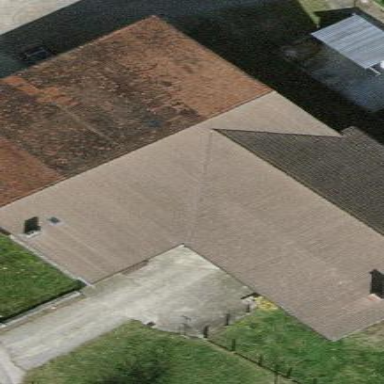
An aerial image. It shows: Simple and straightforward house.